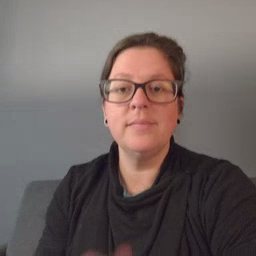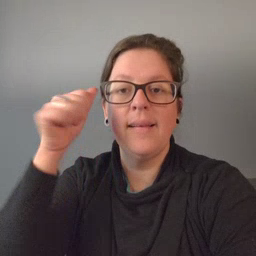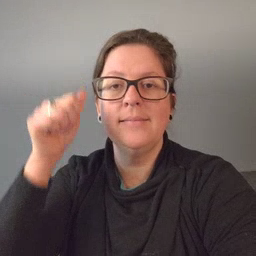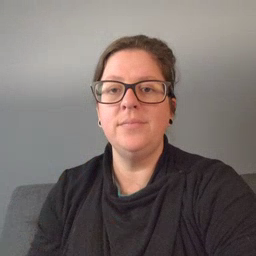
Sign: aunt